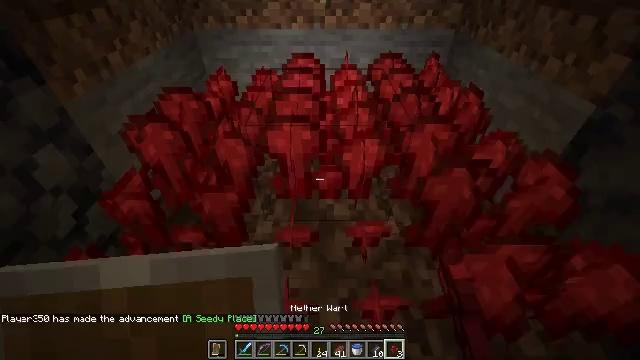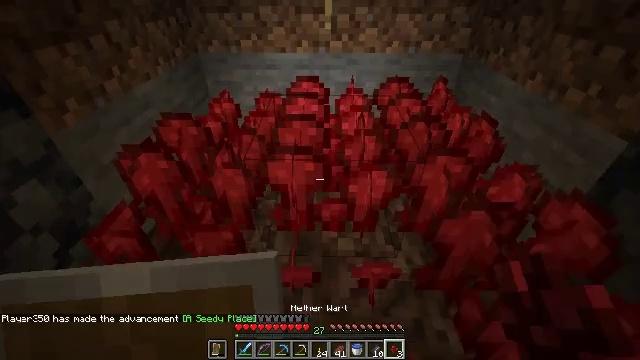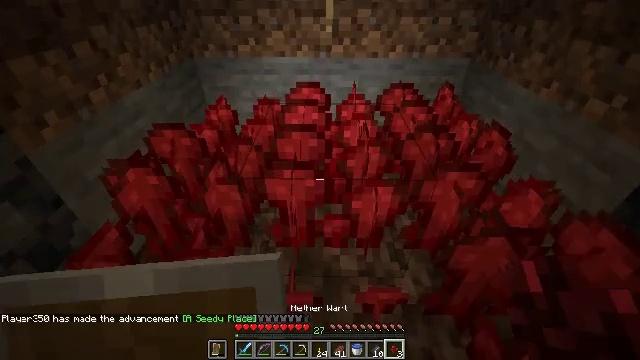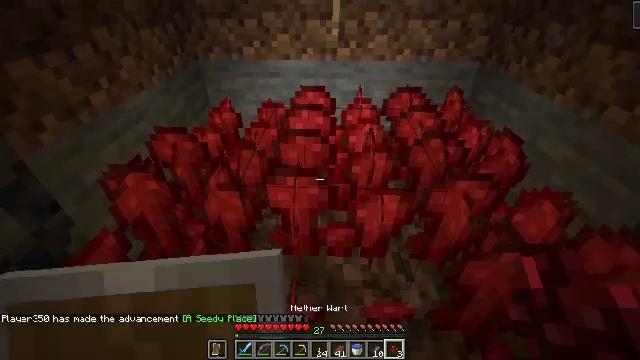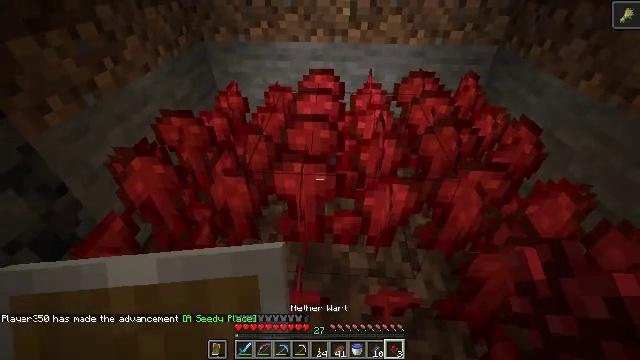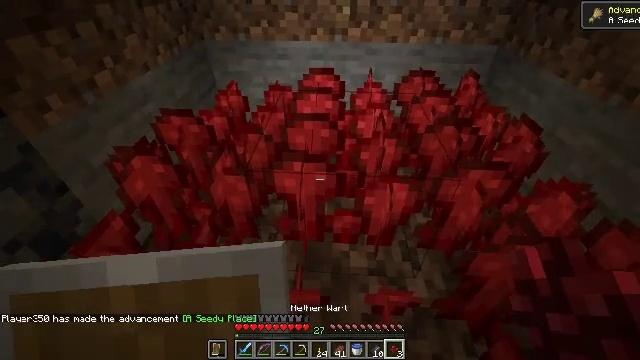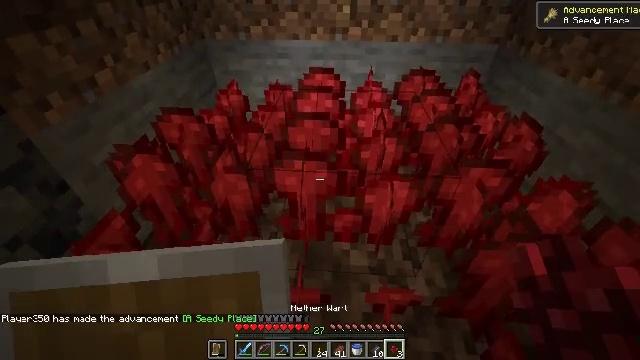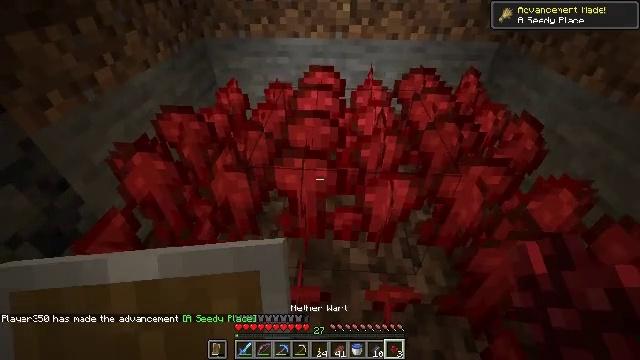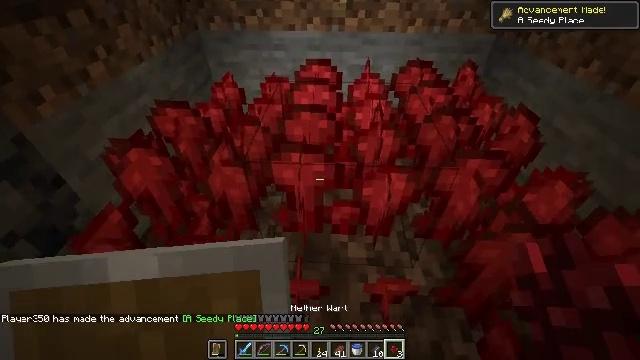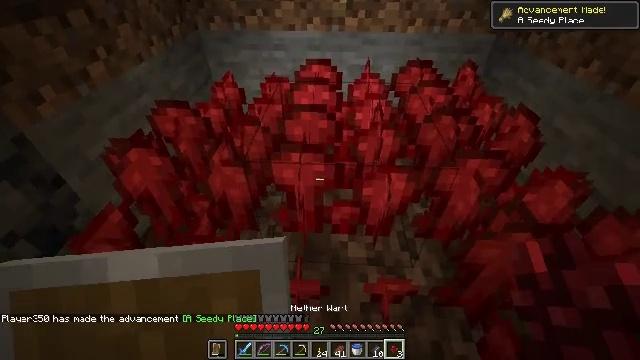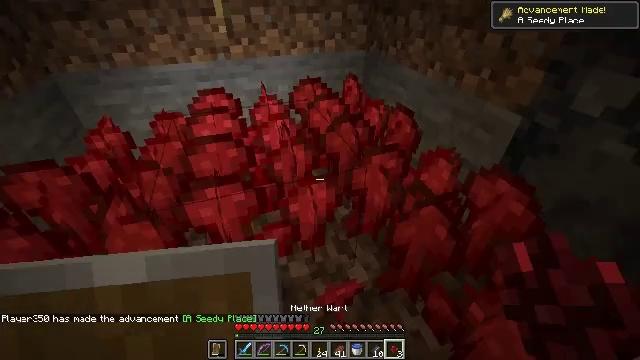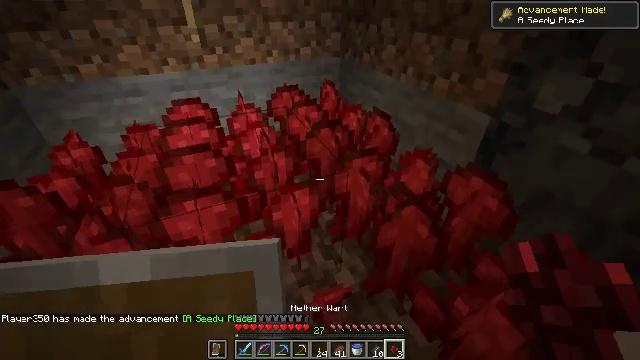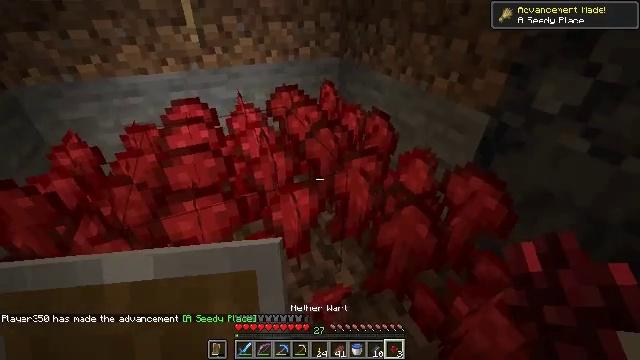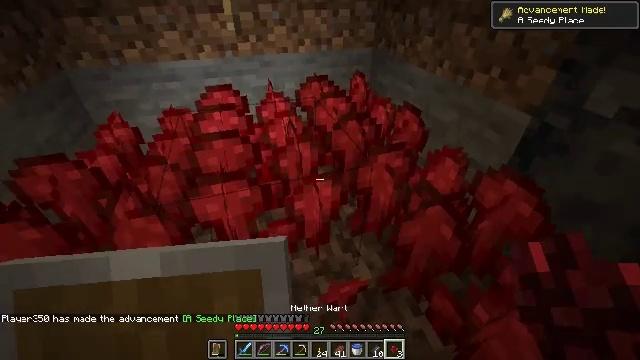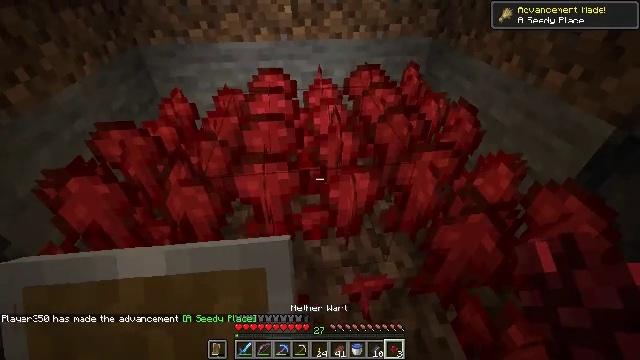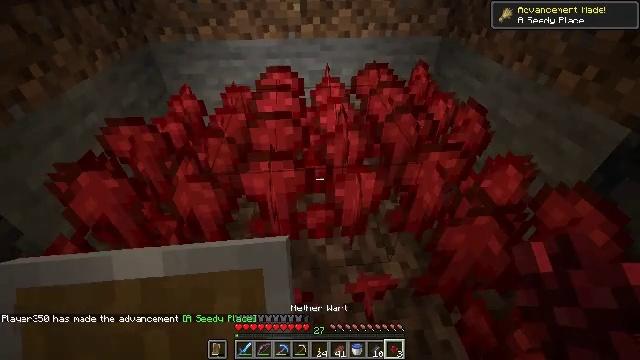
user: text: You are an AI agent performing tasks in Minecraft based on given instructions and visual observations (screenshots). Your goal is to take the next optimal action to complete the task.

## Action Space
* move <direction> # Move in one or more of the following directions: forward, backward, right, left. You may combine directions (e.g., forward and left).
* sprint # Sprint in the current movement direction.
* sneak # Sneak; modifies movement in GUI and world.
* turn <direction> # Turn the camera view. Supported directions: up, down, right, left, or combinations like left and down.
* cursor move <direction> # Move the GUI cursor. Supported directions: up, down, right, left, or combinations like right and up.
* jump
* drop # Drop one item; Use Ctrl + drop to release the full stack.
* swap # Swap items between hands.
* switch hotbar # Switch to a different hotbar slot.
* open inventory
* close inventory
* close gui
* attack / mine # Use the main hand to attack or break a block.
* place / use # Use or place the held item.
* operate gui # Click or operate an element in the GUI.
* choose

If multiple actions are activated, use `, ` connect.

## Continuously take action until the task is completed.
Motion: motion action
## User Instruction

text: Break fully grown nether wart.
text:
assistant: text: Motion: move forward, turn left and up
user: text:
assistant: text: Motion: move forward
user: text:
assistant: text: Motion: turn left
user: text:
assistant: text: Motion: turn left and down
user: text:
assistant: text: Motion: no_op
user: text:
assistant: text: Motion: no_op
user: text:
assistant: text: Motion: no_op
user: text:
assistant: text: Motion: turn down
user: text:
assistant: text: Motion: no_op
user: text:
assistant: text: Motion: turn right and up
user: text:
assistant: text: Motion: turn right and up
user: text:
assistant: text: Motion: no_op
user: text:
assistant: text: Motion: turn left and down
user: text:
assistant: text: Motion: turn left and down
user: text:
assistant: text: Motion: turn left
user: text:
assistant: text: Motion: no_op
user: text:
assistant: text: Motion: attack / mine
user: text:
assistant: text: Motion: attack / mine
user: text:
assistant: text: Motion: no_op
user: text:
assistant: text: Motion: no_op
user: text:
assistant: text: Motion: no_op
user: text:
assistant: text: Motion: no_op